Question: I have interference images, and I have to calculate the visibility. For this I have to find the minimum and the maximum values of the intensity "oscillations".
I've already found the maximums with the FindPeaks function, but I don't know how to find the minimums.

'''
img = Import["/home/martin/Dokumentumok/Egyetem/4. felev/Modern fizika labor/15. Kvantumradir/Kepek/1a.JPG"];
dat = ParallelSum[ImageData[img, "Byte"][[n]], {n, 3456}];
peaks = N[FindPeaks[dat, 1.2, 1.2, 90000]];
Show[{ListLinePlot[dat, AxesLabel -> {"Pixel", "Intenzitas"},ImageSize -> Full, PlotTheme -> "Classic"], ListPlot[Tooltip[peaks], PlotStyle -> {PointSize[0.006], Red}]}]
'''
If I hover over the red dots, it shows the intensity value, and the position. It would be very good, if I could do the same thing with the minimum values, but unfortunately I can't find a function like FindPeaks.
Is there any way to do this?
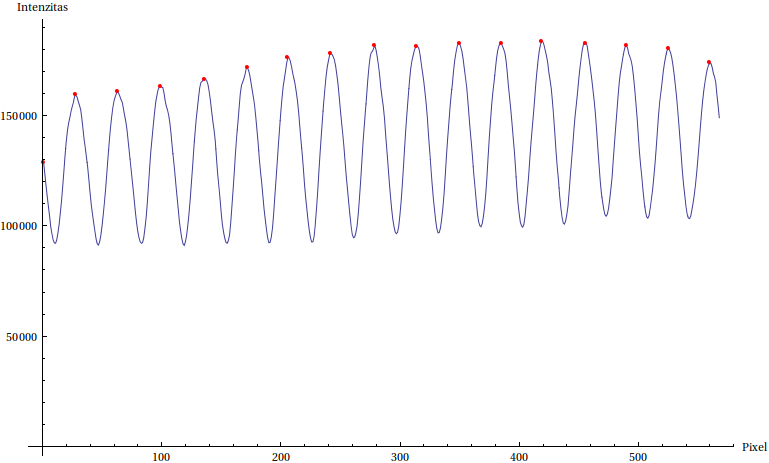
Answer: An old trick used to find the minimum is to find the max of -1 times the data.
'''
data = {1, 3, 1, 3};FindPeaks[data]
'''
which gives
'''
{{2, 3}, {4, 3}}
'''
To get the minimum use negate the data
'''
FindPeaks[-data]
'''
which gives
'''
{{1, -1}, {3, -1}}
'''
The x position is correct, but the y is negated. So multiply -1 times those y values.
'''
Map[({x, y} = #; {x, -y}) &, FindPeaks[-data]]
'''
which gives
'''
{{1, 1}, {3, 1}}
'''
Note: That # and & is a Mathematica shorthand for defining a tiny little function with argument named #. For new users that can be a little confusing, but once understood it is quick to write and simple to use.